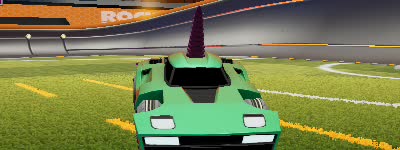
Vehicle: breakout